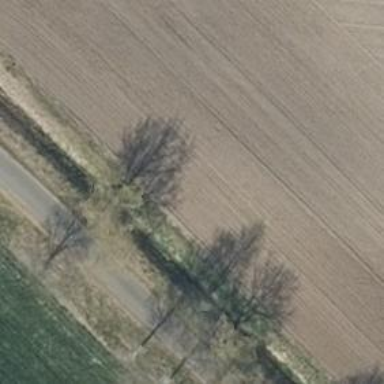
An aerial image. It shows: Deciduous tree with broadleaved leaves.